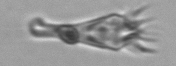
Label: Paratontonia_gracillima